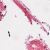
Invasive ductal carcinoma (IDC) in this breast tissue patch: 0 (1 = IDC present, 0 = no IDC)